Field crop: maize
Growth stage: 2
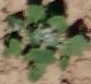
Species: chenopodium